Aerial crown-view tile of a tropical tree (Barro Colorado Island, Panama), acquired 20250217:
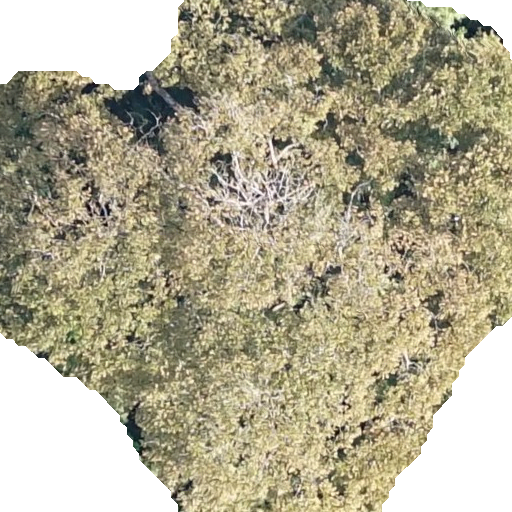
Species: Dipteryx oleifera
GBIF accepted scientific name: Dipteryx oleifera
Crown area: 393.545 m²